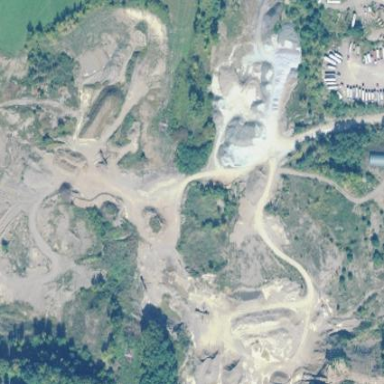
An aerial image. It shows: Quarry area.